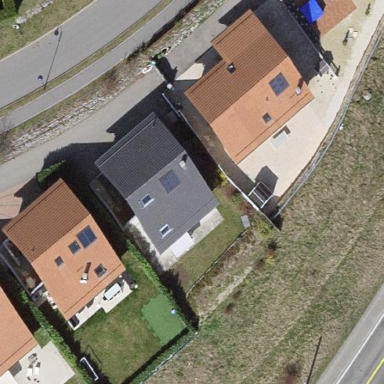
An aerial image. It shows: Simple house.